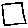
Label: square